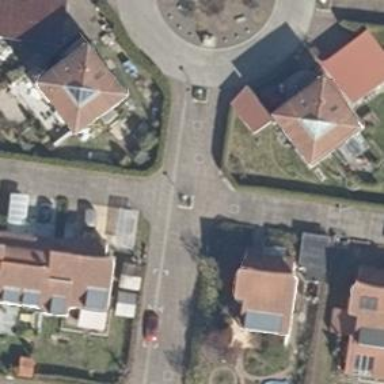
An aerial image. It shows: Living street.